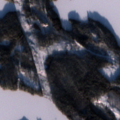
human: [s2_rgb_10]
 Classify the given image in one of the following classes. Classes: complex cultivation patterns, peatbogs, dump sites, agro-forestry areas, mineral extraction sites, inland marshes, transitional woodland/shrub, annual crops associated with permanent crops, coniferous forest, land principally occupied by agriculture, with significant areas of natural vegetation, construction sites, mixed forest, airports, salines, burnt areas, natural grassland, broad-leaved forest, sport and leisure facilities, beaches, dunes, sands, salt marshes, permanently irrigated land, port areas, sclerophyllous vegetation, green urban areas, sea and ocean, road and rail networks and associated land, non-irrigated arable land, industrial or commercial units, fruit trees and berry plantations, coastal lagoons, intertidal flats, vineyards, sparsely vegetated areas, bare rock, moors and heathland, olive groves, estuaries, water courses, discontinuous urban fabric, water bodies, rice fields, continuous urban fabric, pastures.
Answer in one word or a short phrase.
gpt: coniferous forest, mixed forest, transitional woodland/shrub, water bodies